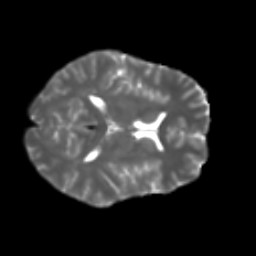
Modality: T2w
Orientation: axial
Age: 23
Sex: female
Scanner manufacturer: ge
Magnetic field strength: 3 T
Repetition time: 7.8 s
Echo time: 0.0606 s